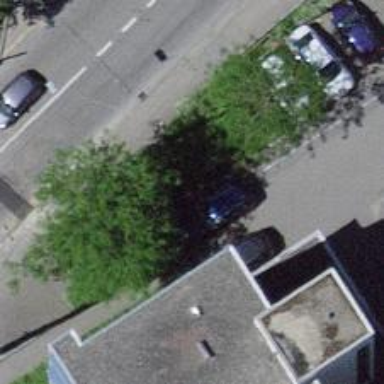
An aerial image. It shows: Bicycle repair station.